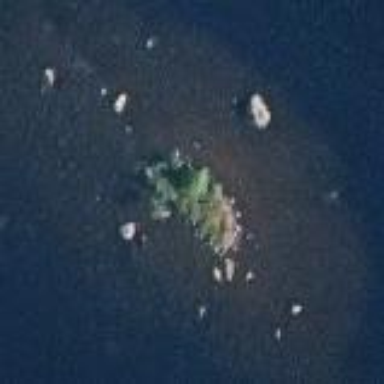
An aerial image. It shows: Islet.